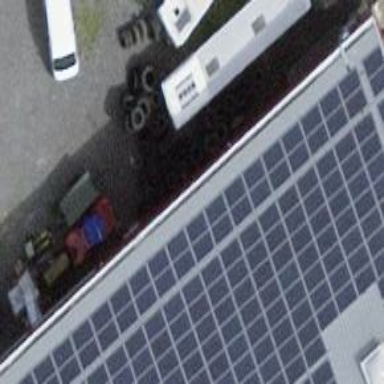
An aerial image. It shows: Small solar photovoltaic panel installation on the roof with 38 solar modules.